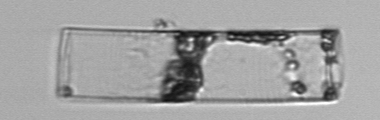
Label: Guinardia_flaccida